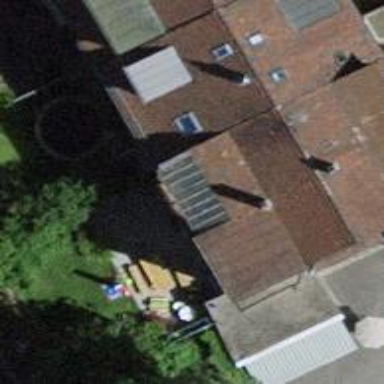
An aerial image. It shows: Terrace building.